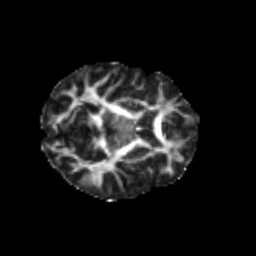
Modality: FA
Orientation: axial
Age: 21
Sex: female
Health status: healthy